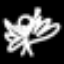
Label: angel